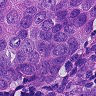
Metastatic tissue present: yes